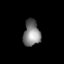
Tissue: lung
Cell type: Epithelial cells
Senescence score: 0.2387
Nuclear area (px): 427
Mean DAPI intensity: 127.96